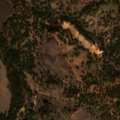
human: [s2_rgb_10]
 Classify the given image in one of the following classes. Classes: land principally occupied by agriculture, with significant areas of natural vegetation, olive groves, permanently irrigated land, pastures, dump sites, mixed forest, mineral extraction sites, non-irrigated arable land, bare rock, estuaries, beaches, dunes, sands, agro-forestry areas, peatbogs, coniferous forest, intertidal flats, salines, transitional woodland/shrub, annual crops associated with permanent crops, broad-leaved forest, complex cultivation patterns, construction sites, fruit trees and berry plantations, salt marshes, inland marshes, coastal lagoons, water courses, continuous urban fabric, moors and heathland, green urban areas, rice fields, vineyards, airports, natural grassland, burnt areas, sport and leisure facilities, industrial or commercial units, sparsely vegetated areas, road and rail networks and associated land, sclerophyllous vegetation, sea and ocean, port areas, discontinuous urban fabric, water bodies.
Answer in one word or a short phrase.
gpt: non-irrigated arable land, agro-forestry areas, broad-leaved forest, transitional woodland/shrub